Current action and preconditions to check: path_clear

Your task: For each precondition in the list above, predict whether it will hold at this action.

Consider the current scene as observed from the mobile robot's camera, and analyze the predicted future states of all dynamic agents (e.g., people, animals, vehicles, or any moving entities) within the NEXT SECOND.

IMPORTANT: Only answer "very likely" if you are absolutely certain—based on strong, clear evidence—that a dynamic agent will violate the precondition in the predicted future state. Do NOT answer "very likely" for unlikely, ambiguous, or low-probability risks.

Ask yourself for each precondition: Is there a high probability, with clear and convincing evidence, that the predicted future states of any dynamic agent will interfere with the predicted future state of the currently executing action within the NEXT SECOND, causing that precondition to fail?

Assess the risk level based on these predictions. Use "likely" or "very likely" if motions create a clear risk of interference.

Use "neutral" or "improbable" if agents are nearby but their predicted paths are clearly diverging or non-conflicting.

Failure Risk Categories: "very improbable", "improbable", "neutral", "likely", "very likely"

Answer Format: Output ONLY the probability_of_failure value from these categories: "very improbable", "improbable", "neutral", "likely", "very likely"

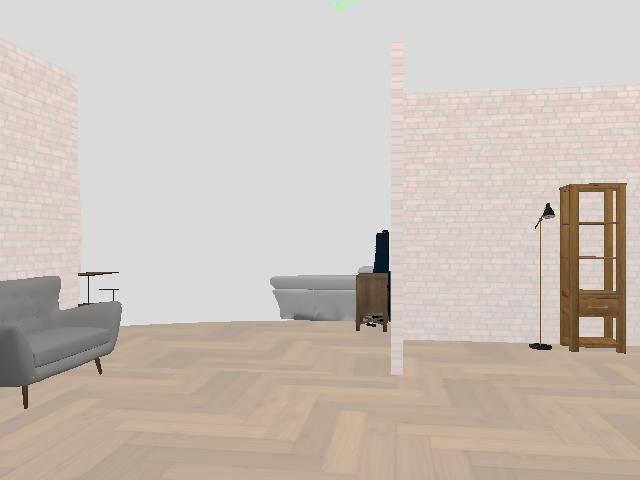

Answer: very improbable